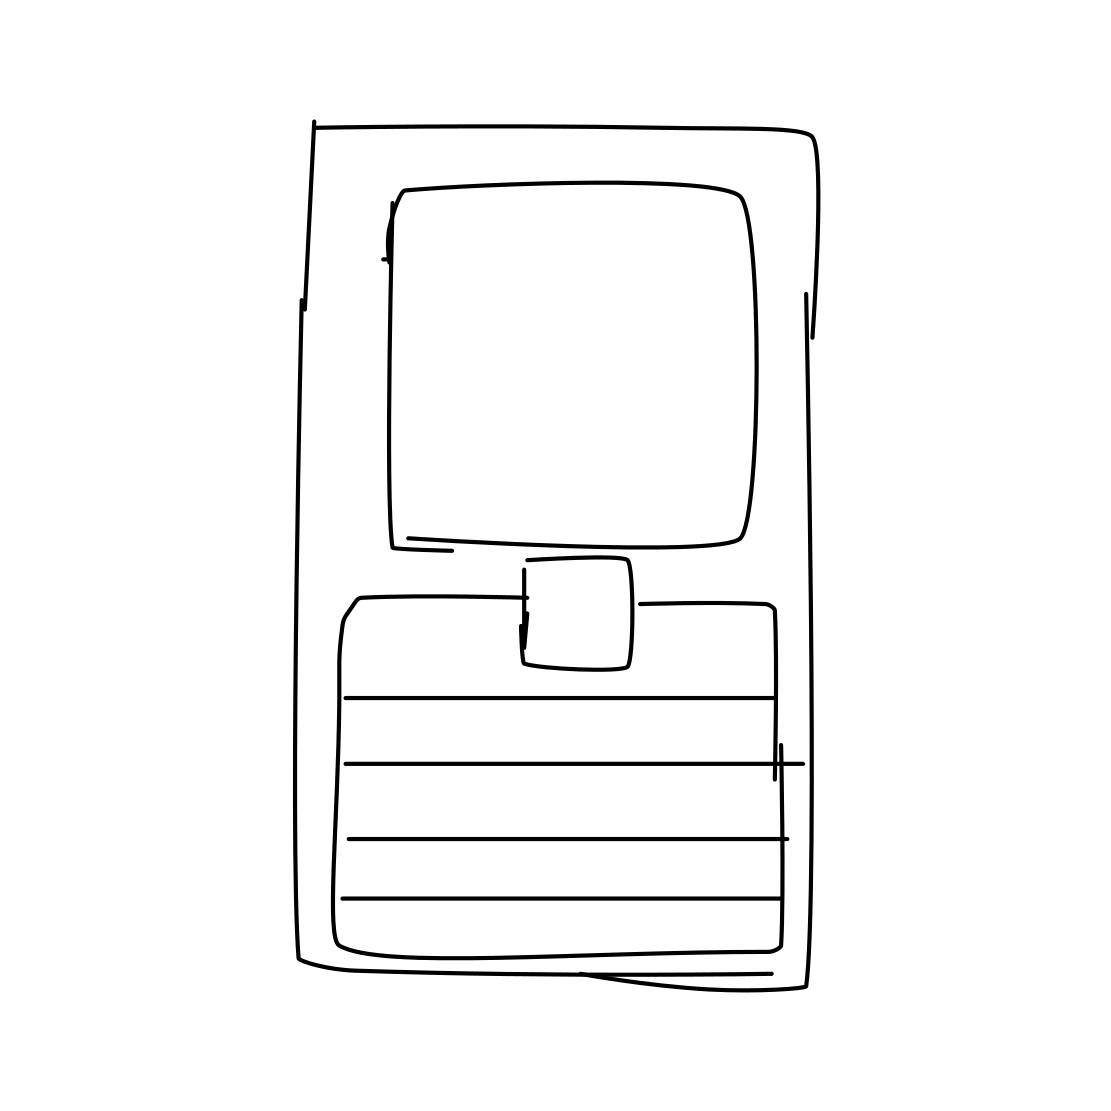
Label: cell phone